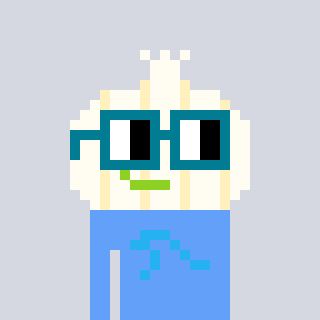
a pixel art character with square dark green glasses, a garlic-shaped head and a blue-colored body on a cool background